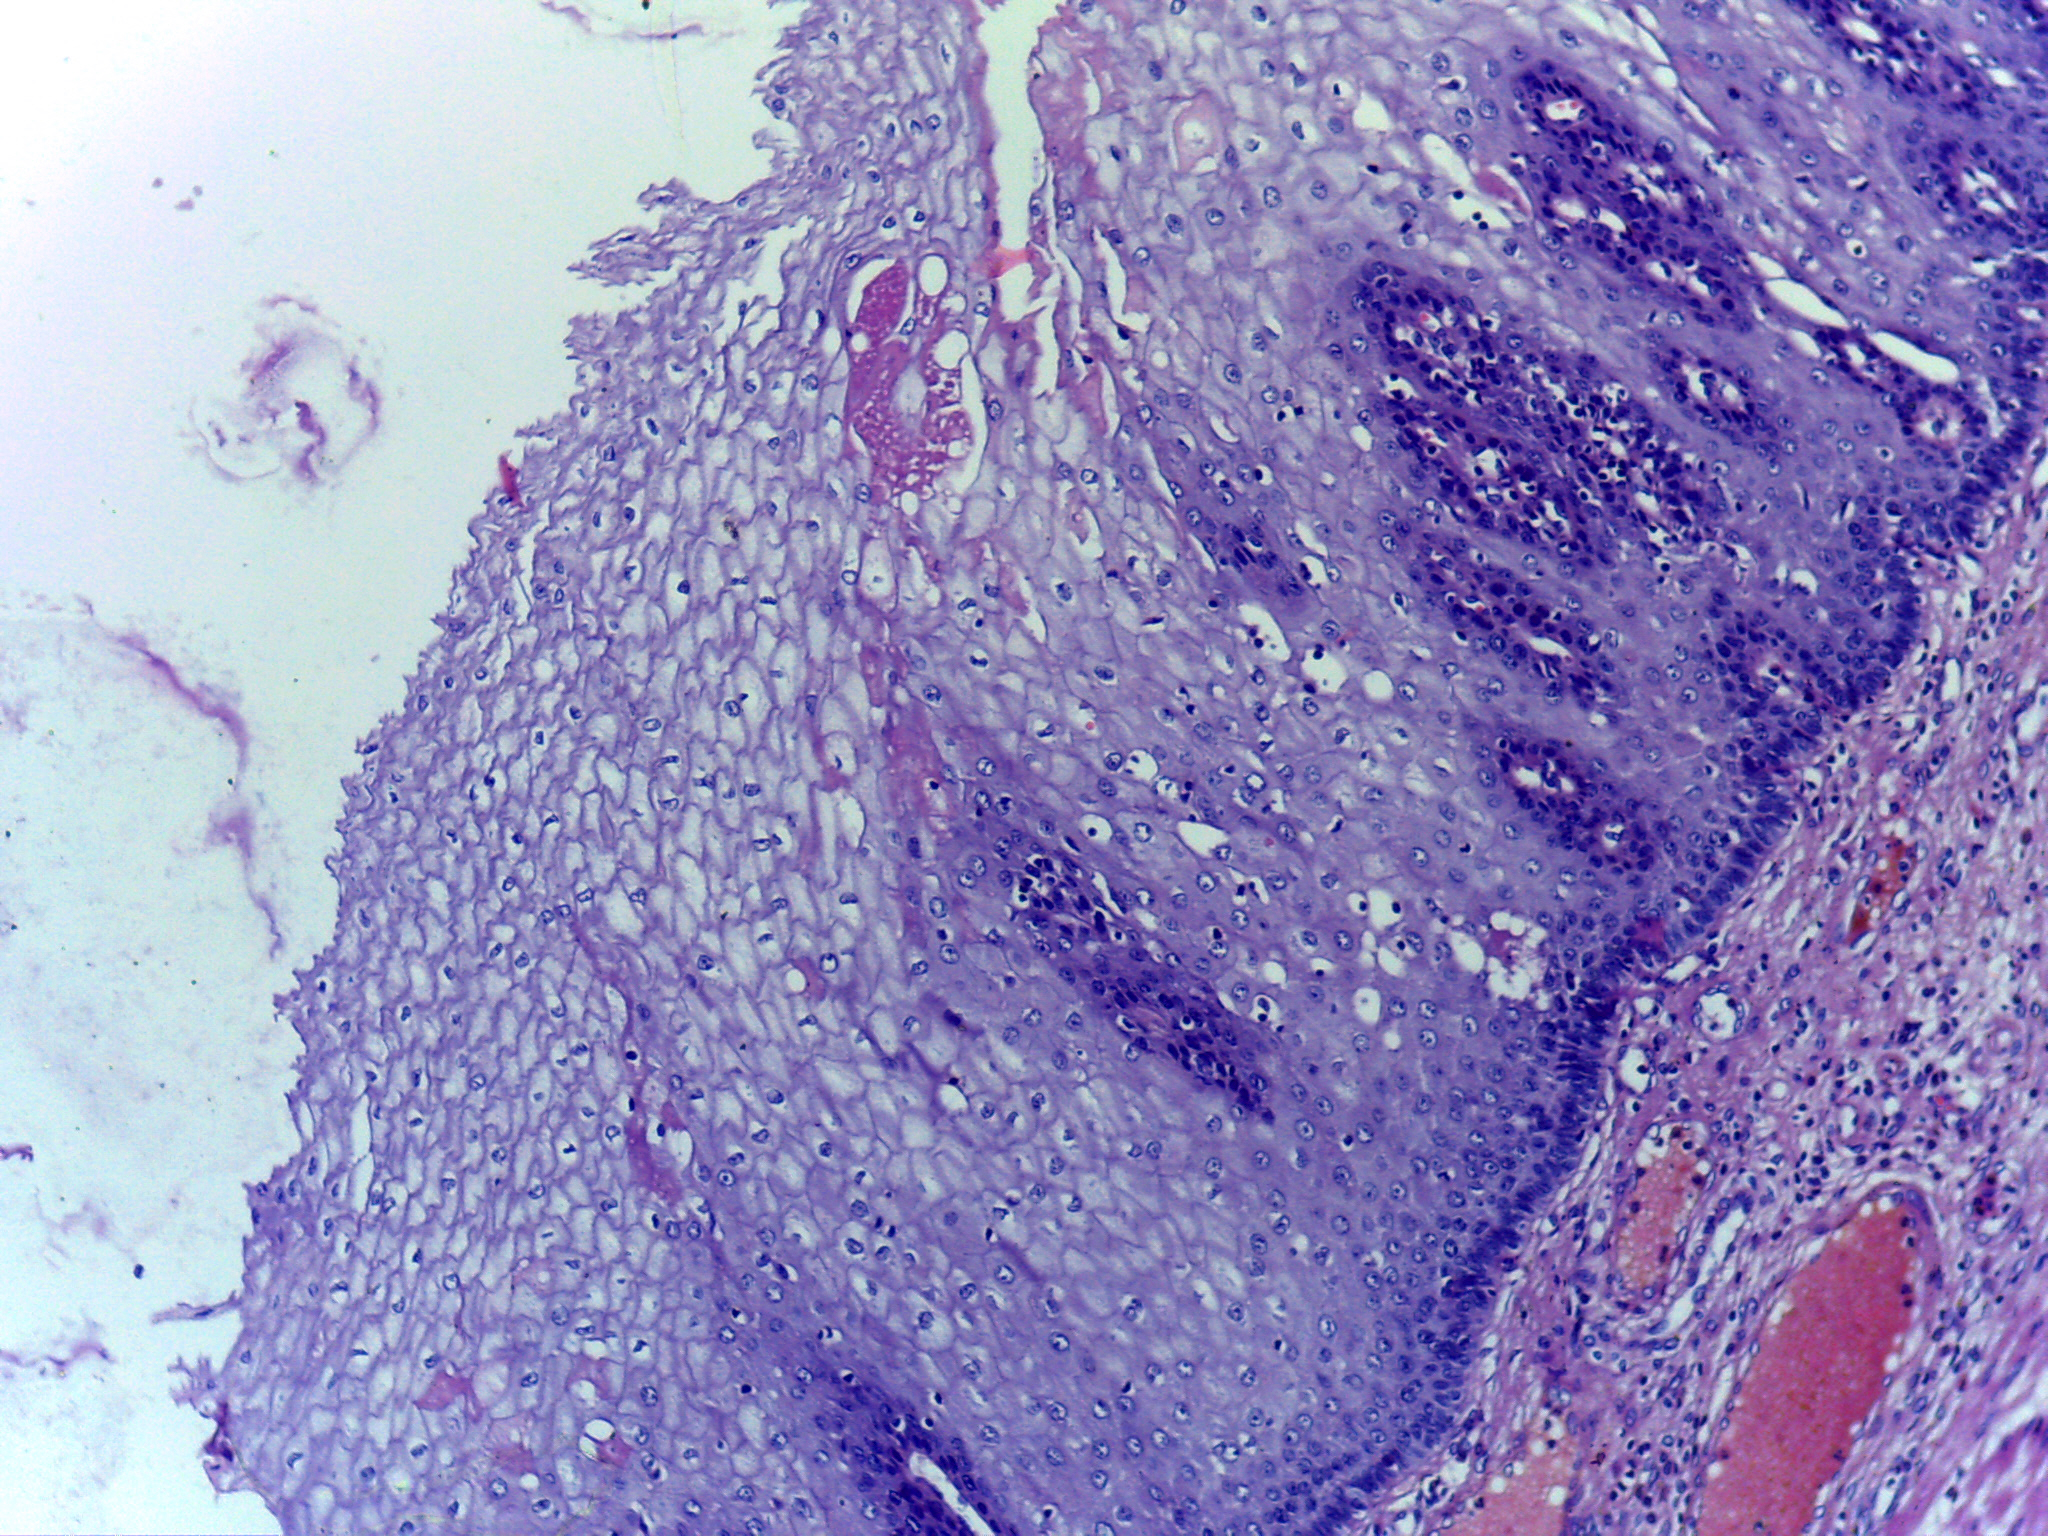
Diagnosis: Normal